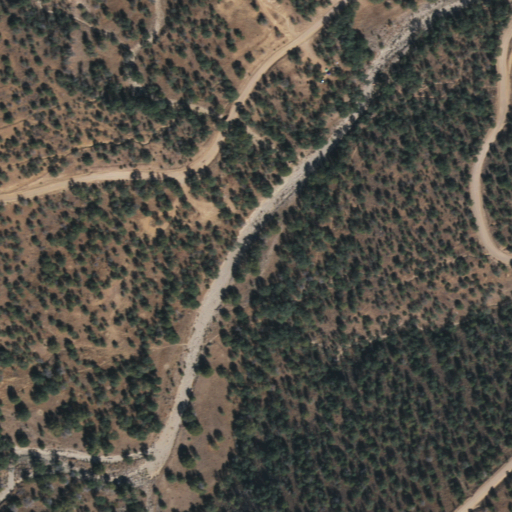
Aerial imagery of valley in Arizona named Scotia Canyon containing shrub, evergreen forest, open development, grassland, and low intensity development